You are looking at the short-time Fourier spectrogram of a bearing's acceleration signal. Determine the bearing's health state. Answer with exactly one of: normal, inner_race, outer_race, ball.
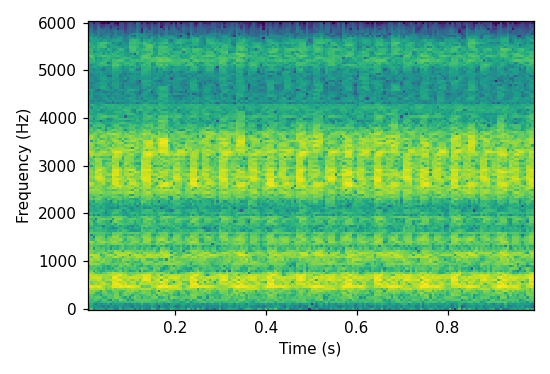
Answer: outer_race